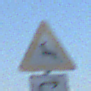
Verkehrszeichen: WildwechselRechts
Zusatzzeichen unten: RichtungsangabeDurchPfeile5
Umgebung: Outdoor, Nature
Tageszeit: Dawn
Wetter: Clear
Licht: Natural
Jahreszeit: NotSpecified
Kontrast: LowContrast